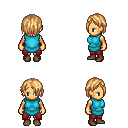
a pixel art fantasy rpg character, female body template, human, tanned skin, teal tunic, red pants, light blonde bangs hairstyle, brown shoes, four views (front, back, left, right), 2x2 character sprite sheet, small pixel art, hard edges, no anti-aliasing